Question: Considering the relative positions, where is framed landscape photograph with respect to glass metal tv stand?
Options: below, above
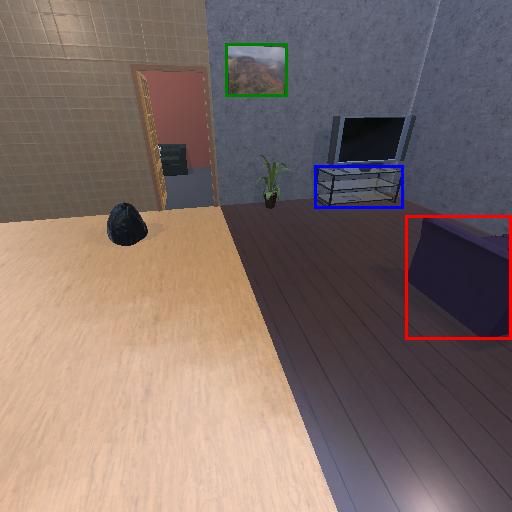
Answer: below